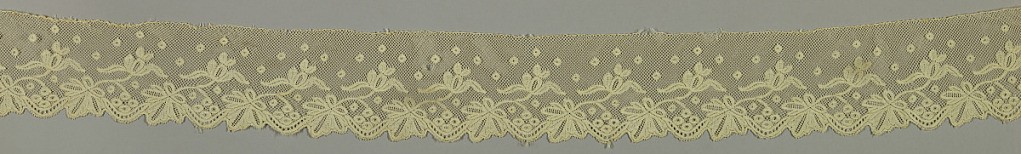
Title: Border
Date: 19th century
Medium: linen Technique: bobbin lace (late Valenciennes ground)
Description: Scalloped border with floral forms and circles.